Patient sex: M
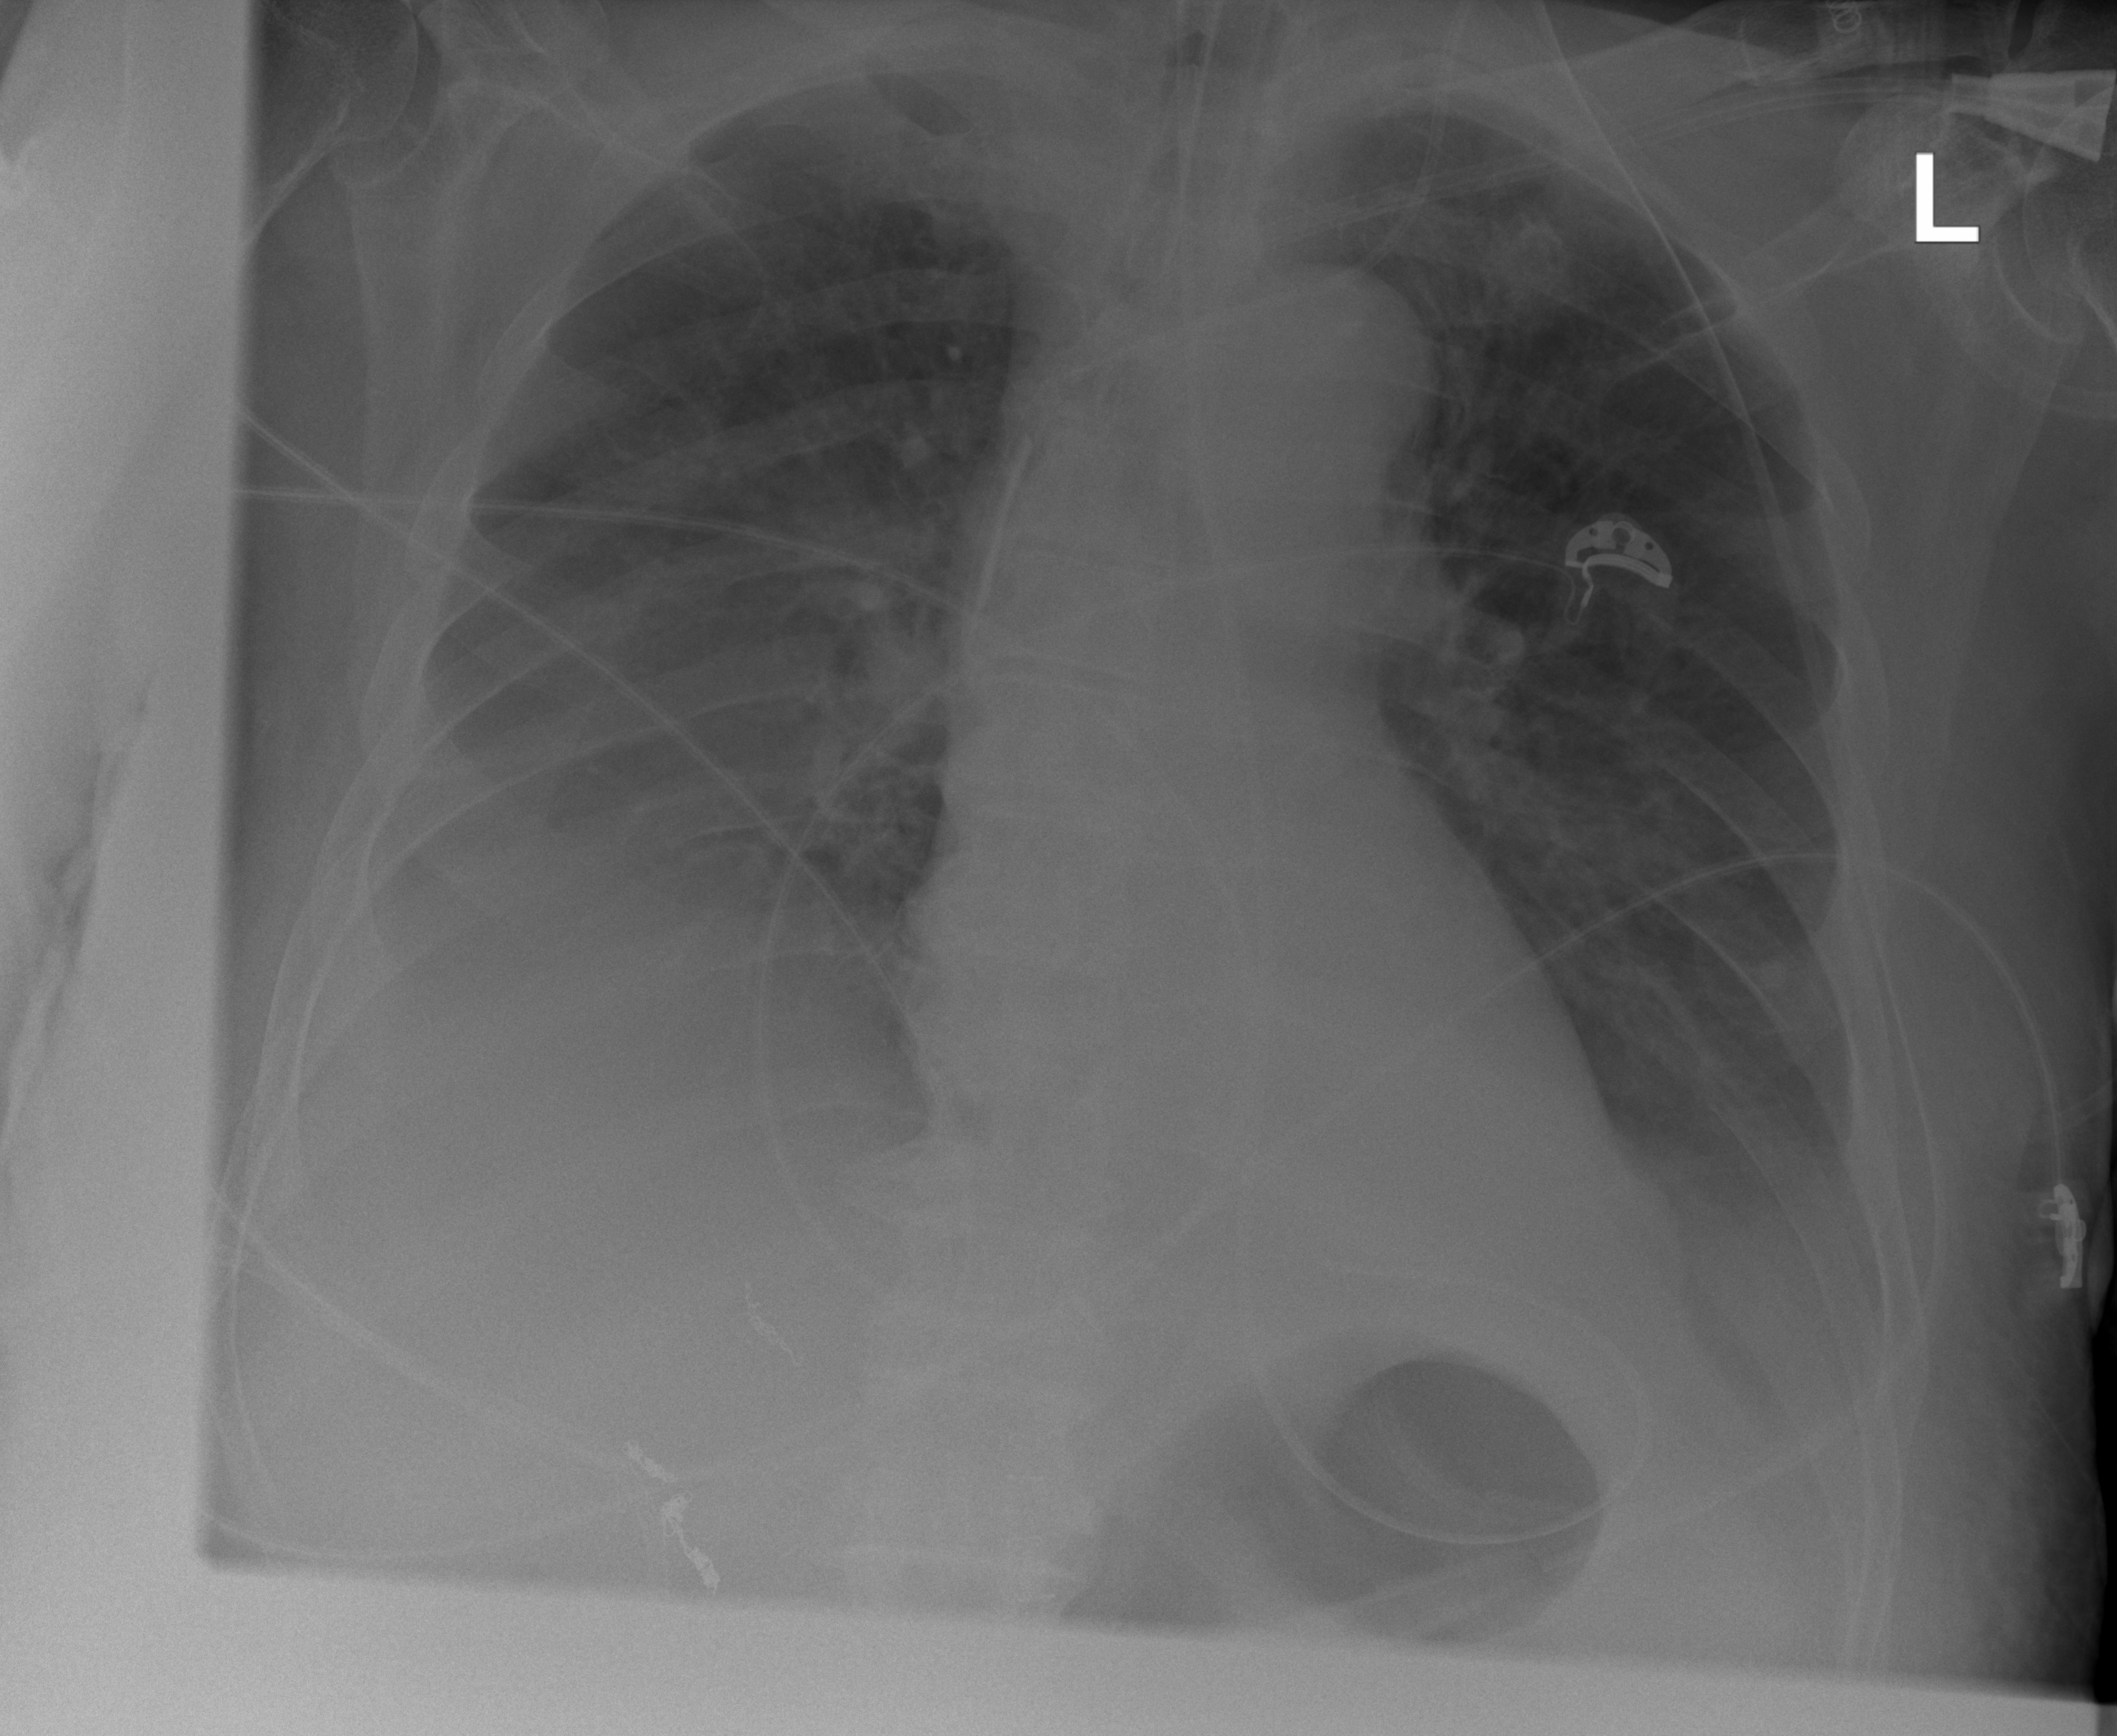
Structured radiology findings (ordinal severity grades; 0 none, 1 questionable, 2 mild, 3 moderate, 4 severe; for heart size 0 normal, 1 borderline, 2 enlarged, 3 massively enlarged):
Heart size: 0
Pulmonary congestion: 0
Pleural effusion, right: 3
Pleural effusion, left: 2
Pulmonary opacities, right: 0
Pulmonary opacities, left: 0
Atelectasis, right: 2
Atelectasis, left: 2